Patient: sex M, age 47
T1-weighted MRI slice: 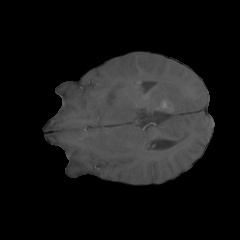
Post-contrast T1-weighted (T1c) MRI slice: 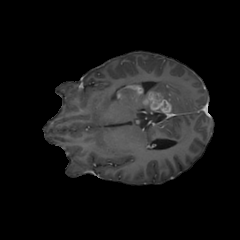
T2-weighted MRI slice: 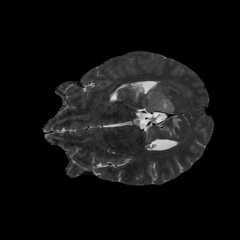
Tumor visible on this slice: yes
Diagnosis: Glioblastoma, IDH-wildtype
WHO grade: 4